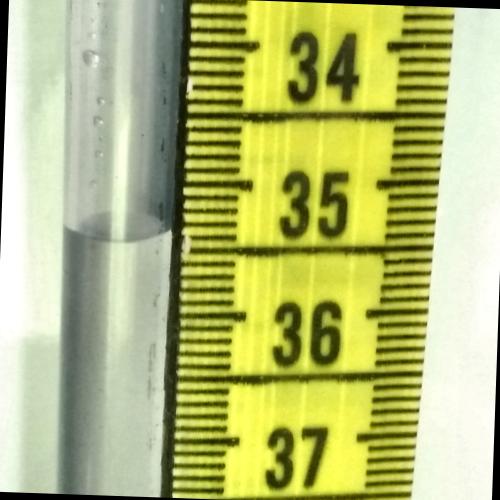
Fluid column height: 35.4 cm